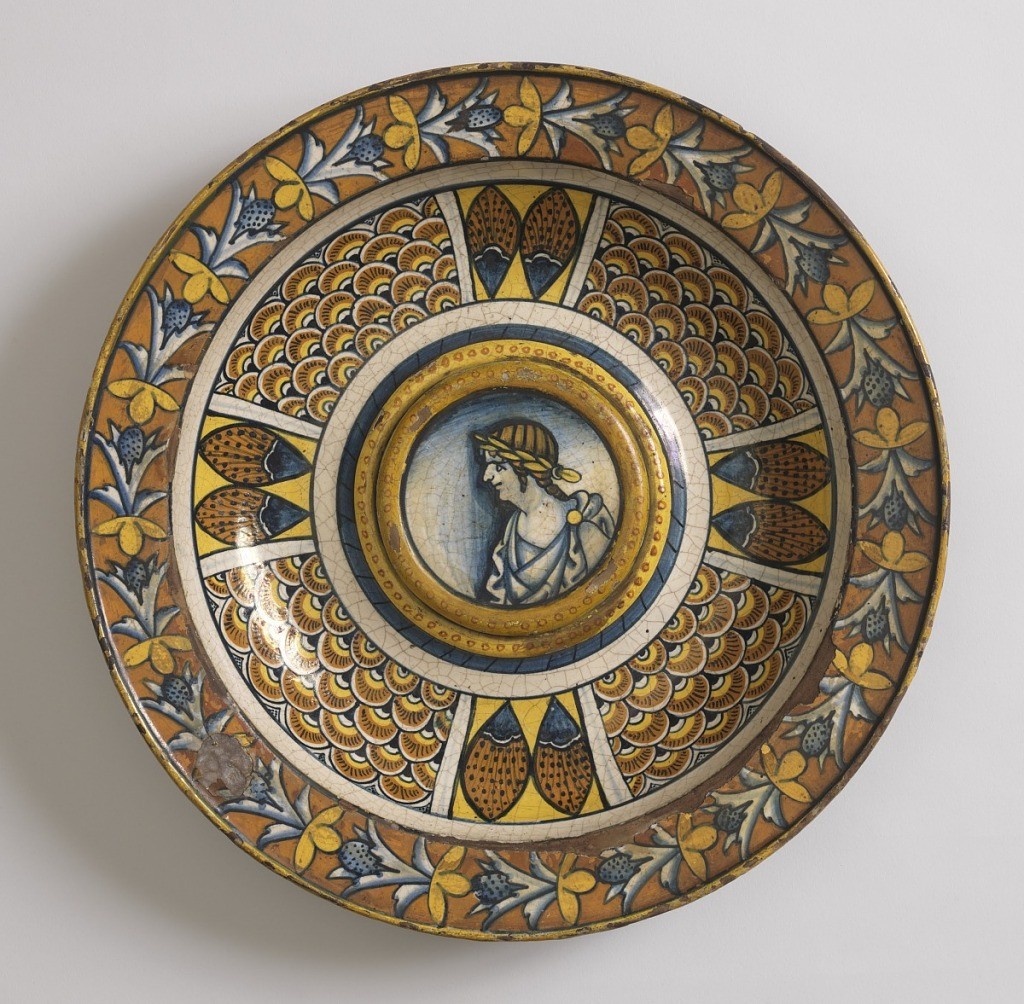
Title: Dish
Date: ca. 1505
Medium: Tin-glazed earthenware (maiolica)
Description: On the raised center, a profile busy of a man dressed as a Roman emperor. The segmented border shows peacock feathers and scale ornaments, the rim shows floral designs in blue and yellow on an orange ground.